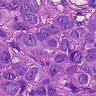
Metastatic tissue present: yes